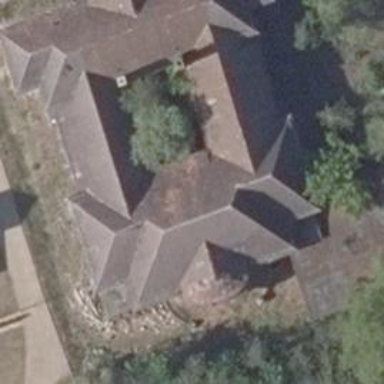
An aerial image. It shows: Building with hipped roof shape.